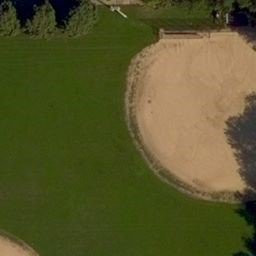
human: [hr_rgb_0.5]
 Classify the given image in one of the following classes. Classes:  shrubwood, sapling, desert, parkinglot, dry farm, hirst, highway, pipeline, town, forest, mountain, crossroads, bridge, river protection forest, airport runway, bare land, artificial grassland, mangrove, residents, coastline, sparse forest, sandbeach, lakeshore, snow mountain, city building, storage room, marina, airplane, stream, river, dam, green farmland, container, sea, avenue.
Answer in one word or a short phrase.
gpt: artificial grassland